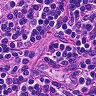
Metastatic tissue present: no